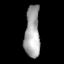
Tissue: lung
Cell type: Myeloid cells
Senescence score: 0.5914
Nuclear area (px): 763
Mean DAPI intensity: 164.32